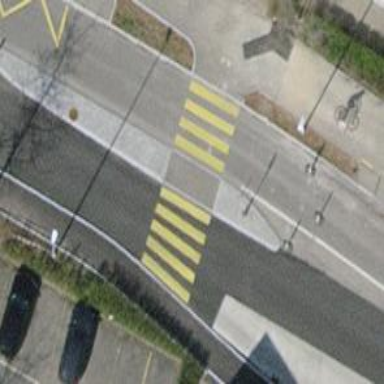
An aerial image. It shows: Footway with asphalt surface and crossing.